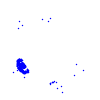
Particle: electron